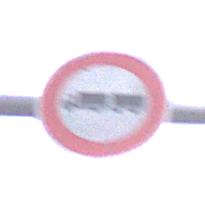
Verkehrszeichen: VerbotLastkraftwagenMitAnhaenger
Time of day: MorningAfternoon
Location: Outdoor (Urban)
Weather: PartlyCloudy
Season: NotSpecified
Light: Natural